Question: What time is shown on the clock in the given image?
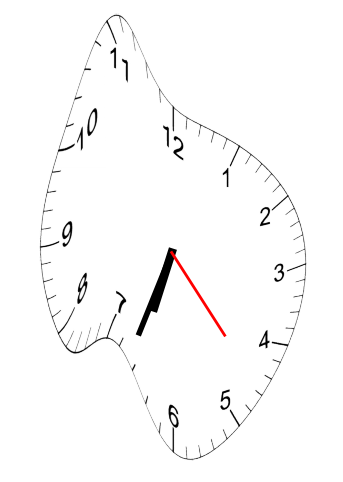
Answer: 06:33:23